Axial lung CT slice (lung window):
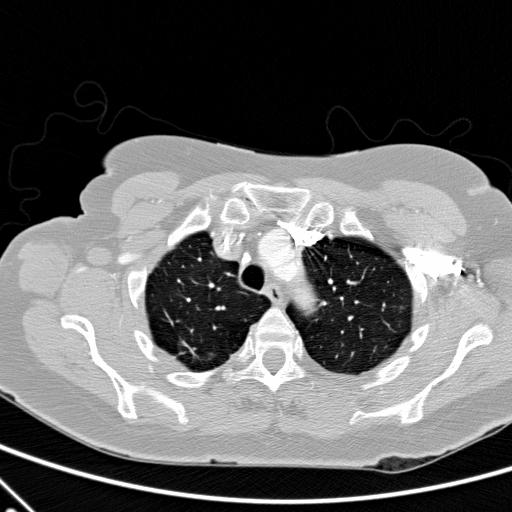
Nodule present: no